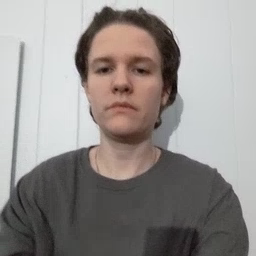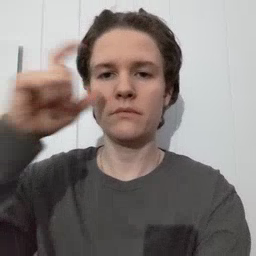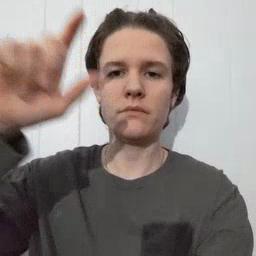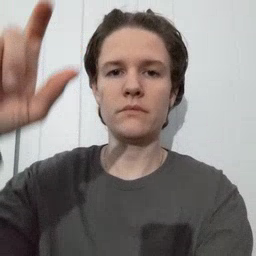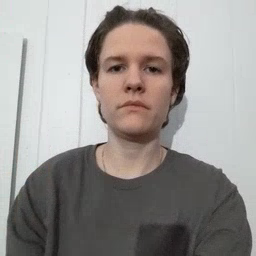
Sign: moon